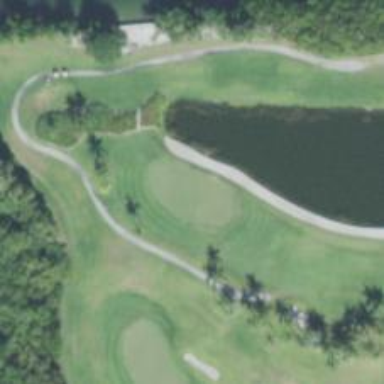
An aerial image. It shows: View of golf hole.